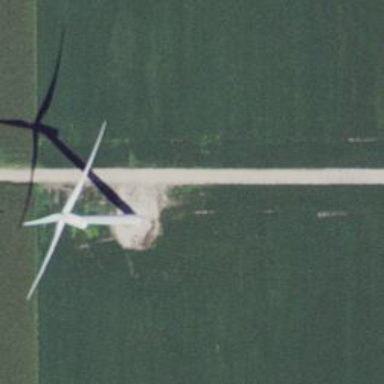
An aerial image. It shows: Wind generator powered by horizontal-axis wind turbine.